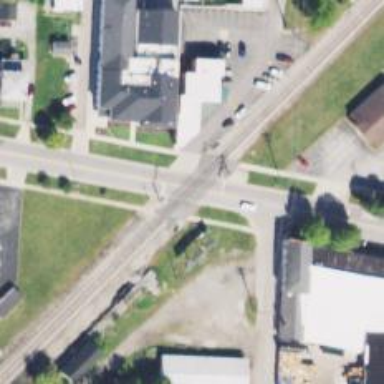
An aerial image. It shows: Level crossing along the railway.